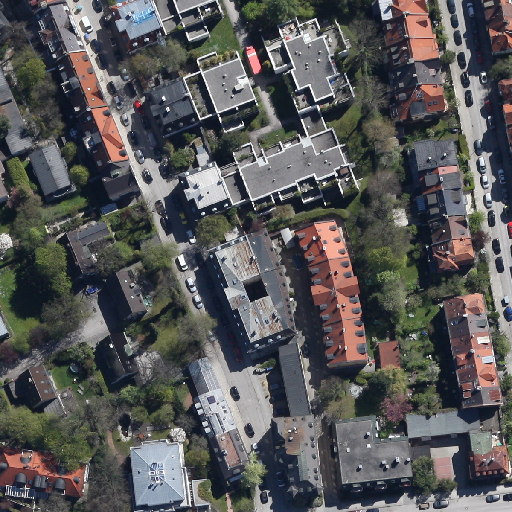
Referring expression: truck driving on the road